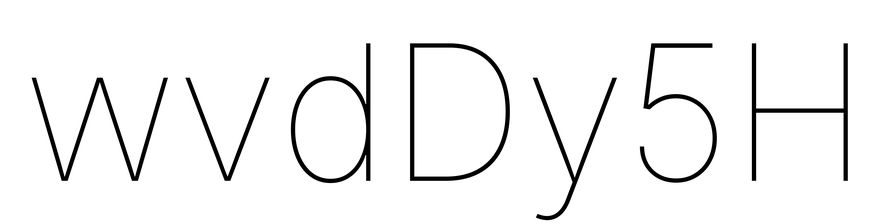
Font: Inter_Thin